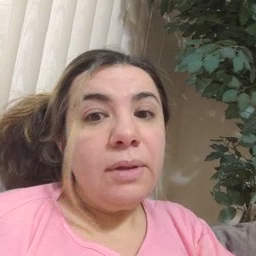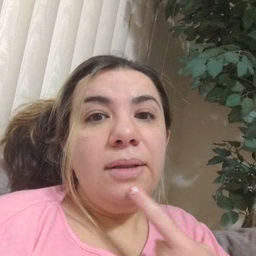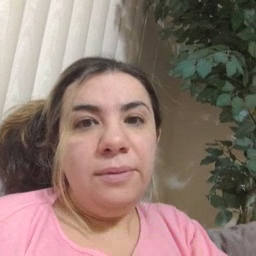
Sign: say